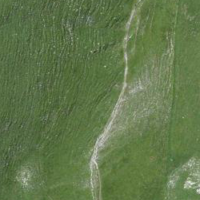
EUNIS habitat code: 26
Species observed at this site:
Milvus milvus